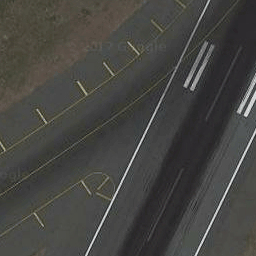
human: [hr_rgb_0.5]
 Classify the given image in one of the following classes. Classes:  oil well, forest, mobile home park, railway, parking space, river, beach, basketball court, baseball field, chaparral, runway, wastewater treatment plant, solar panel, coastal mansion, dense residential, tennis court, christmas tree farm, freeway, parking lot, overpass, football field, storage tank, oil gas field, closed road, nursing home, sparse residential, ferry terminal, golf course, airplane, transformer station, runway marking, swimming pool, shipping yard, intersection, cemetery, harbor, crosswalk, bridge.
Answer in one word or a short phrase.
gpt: runway